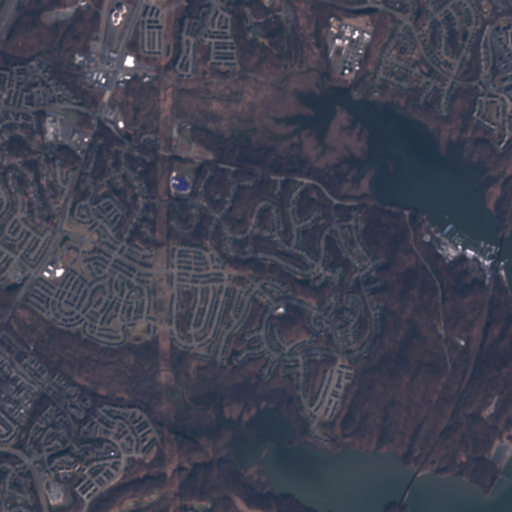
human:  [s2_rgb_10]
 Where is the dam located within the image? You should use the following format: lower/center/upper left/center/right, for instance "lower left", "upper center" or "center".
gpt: The dam is located in the center left of the image.
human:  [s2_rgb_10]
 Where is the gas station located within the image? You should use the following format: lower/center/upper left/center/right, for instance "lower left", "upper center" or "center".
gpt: The gas station is located in the upper left of the image.
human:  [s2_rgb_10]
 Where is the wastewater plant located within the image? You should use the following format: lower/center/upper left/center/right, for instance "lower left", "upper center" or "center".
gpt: The wastewater plant is located in the upper right of the image.
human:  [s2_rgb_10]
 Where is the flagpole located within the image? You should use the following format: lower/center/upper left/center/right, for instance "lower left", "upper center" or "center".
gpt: The flagpole is located in the upper left of the image.
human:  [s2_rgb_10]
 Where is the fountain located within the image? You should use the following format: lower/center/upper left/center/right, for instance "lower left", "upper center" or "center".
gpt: The fountain is located in the center left of the image.
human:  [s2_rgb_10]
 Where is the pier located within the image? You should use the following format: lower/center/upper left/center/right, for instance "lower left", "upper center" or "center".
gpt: The pier is located in the lower right of the image.
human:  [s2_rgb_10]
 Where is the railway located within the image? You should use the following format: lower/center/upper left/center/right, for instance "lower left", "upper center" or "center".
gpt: The railway is located in the right of the image.
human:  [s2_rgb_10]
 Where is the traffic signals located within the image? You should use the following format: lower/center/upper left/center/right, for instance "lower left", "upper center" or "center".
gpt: The traffic signals is located in the upper left of the image.
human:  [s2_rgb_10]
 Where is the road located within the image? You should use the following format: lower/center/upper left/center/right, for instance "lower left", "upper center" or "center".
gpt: There is no road in the image.